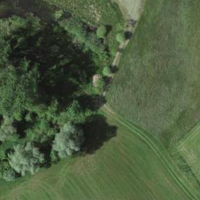
EUNIS habitat code: 52
Species observed at this site:
Vicia sepium
Plantago lanceolata
Aglais urticae
Fulica atra
Galium aparine